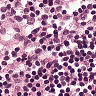
Metastatic tissue present: no